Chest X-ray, AP view. Patient: 38 years old, sex F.
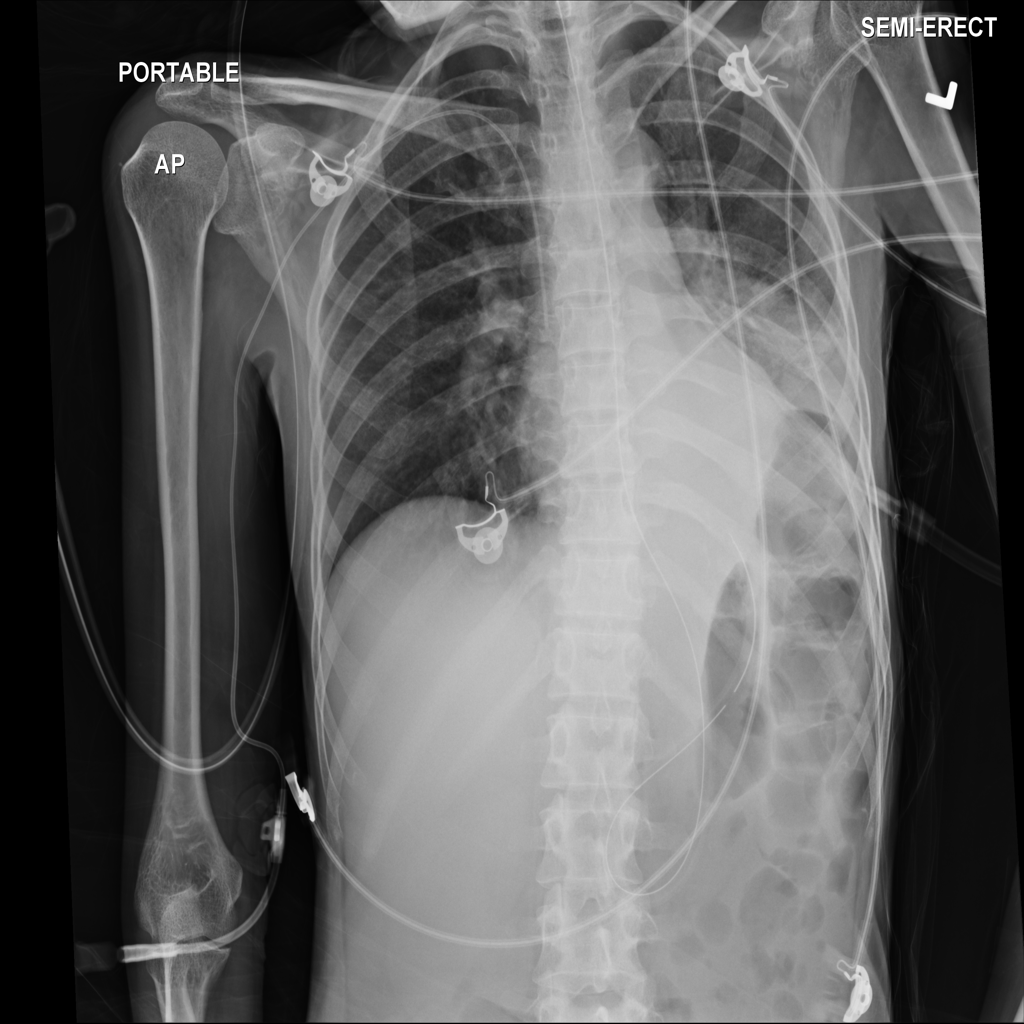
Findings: Atelectasis, Consolidation